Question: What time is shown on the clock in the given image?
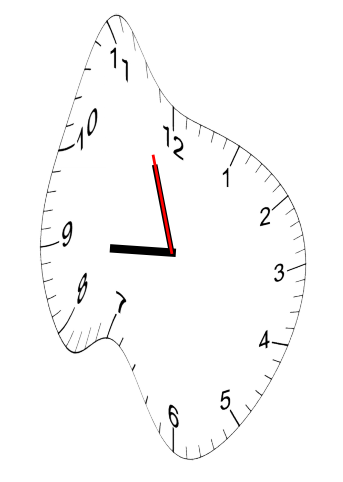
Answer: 08:56:57